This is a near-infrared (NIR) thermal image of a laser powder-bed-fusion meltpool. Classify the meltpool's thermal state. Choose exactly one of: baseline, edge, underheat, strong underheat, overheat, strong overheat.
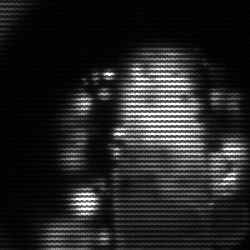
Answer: strong underheat